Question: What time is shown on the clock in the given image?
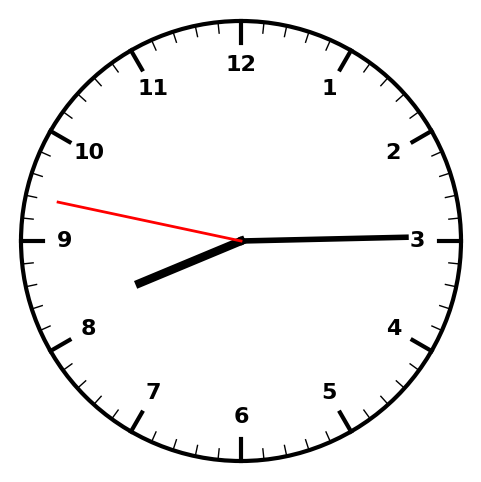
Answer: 08:14:47